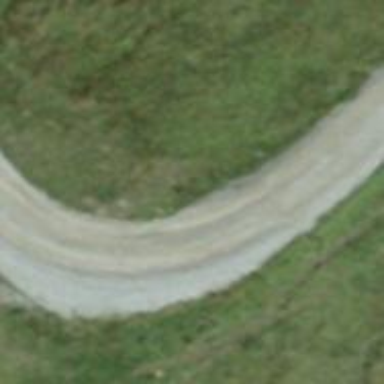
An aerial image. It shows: Track with compacted grade2 surface.